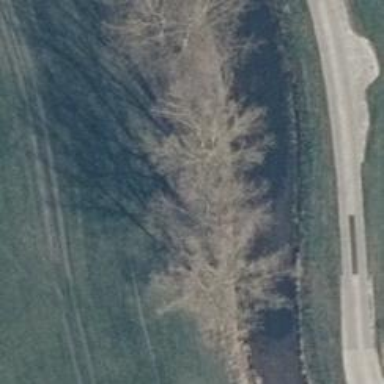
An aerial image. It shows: Row of trees in natural setting.